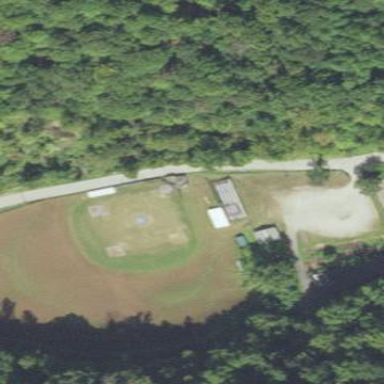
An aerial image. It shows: Baseball pitch for leisure land activities.